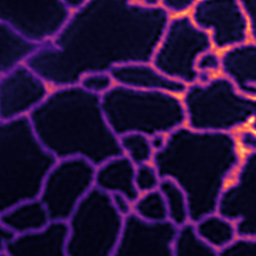
Label: Super-resolution ER image